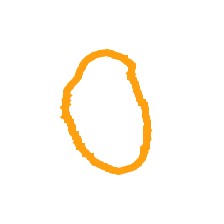
Shape: circle